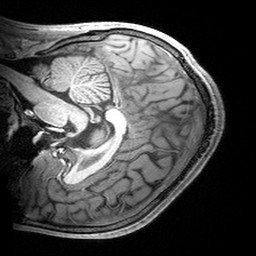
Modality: T1w
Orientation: sagittal
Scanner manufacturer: siemens
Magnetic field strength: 3 T
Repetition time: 2.53 s
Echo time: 0.00299 s